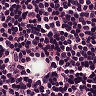
Metastatic tissue present: no